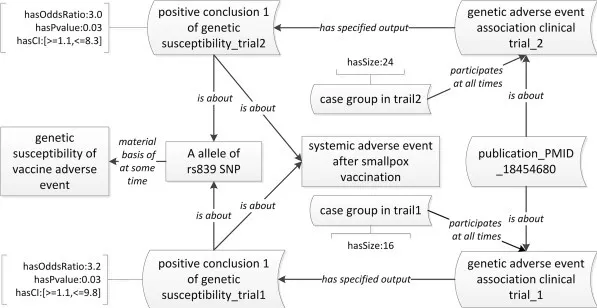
OGSF modeling of case study 2. Square boxes denote classes, and curved boxes denote instances.
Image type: chart (chart)